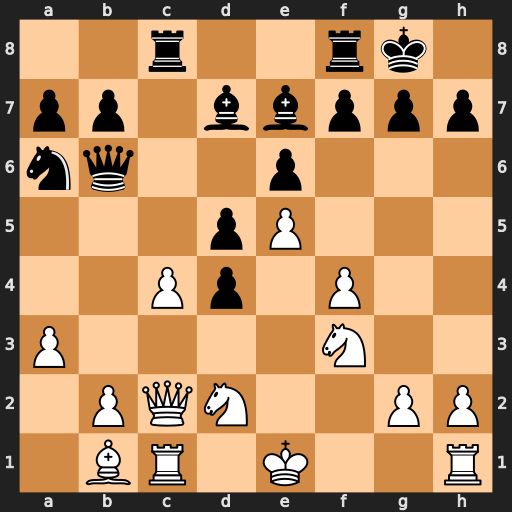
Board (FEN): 2r2rk1/pp1bbppp/nq2p3/3pP3/2Pp1P2/P4N2/1PQN2PP/1BR1K2R
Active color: w
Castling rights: K
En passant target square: -
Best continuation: Qxh7#